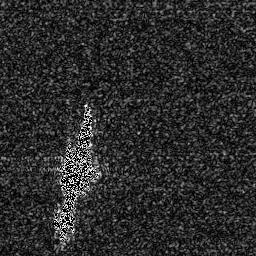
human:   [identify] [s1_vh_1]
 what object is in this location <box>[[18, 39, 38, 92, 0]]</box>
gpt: <ref>1 large ship at the left</ref>